【题型】选择题　【知识点】立体几何　【难度】easy
在三棱锥 \(P - ABC\) 中，\(AB \perp BC\)，\(O\) 为 \(\triangle ABC\) 的外心，\(PO \perp\) 平面 \(ABC\)，若 \(AB = BC = PO = 4\)，则三棱锥 \(P - ABC\) 的外接球的表面积为（ ）

\noindent A. \(12\pi\) \quad B. \(\frac{52}{3}\pi\) \quad C. \(24\pi\) \quad D. \(36\pi\)
【解答】
\noindent 【答案】D

\noindent 【解析】由 \(O\) 为 \(\triangle ABC\) 的外心，\(AB \perp BC\)，得 \(O\) 是 \(AC\) 的中点，又 \(AB = BC = PO = 4\)，
则 \(OA = \frac{1}{2}AC = 2\sqrt{2}\)，由 \(PO \perp\) 平面 \(ABC\)，得三棱锥 \(P - ABC\) 的外接球球心 \(M\) 在射线 \(PO\) 上，
设该球半径为 \(R\)，则 \(MO = |4 - R|\)，由 \(MA^2 = MO^2 + AO^2\)，得 \(R^2 = (R - 4)^2 + (2\sqrt{2})^2\)，
解得 \(R = 3\)，所以三棱锥 \(P - ABC\) 的外接球的表面积为 \(4\pi R^2 = 36\pi\)。

\noindent 故选：D
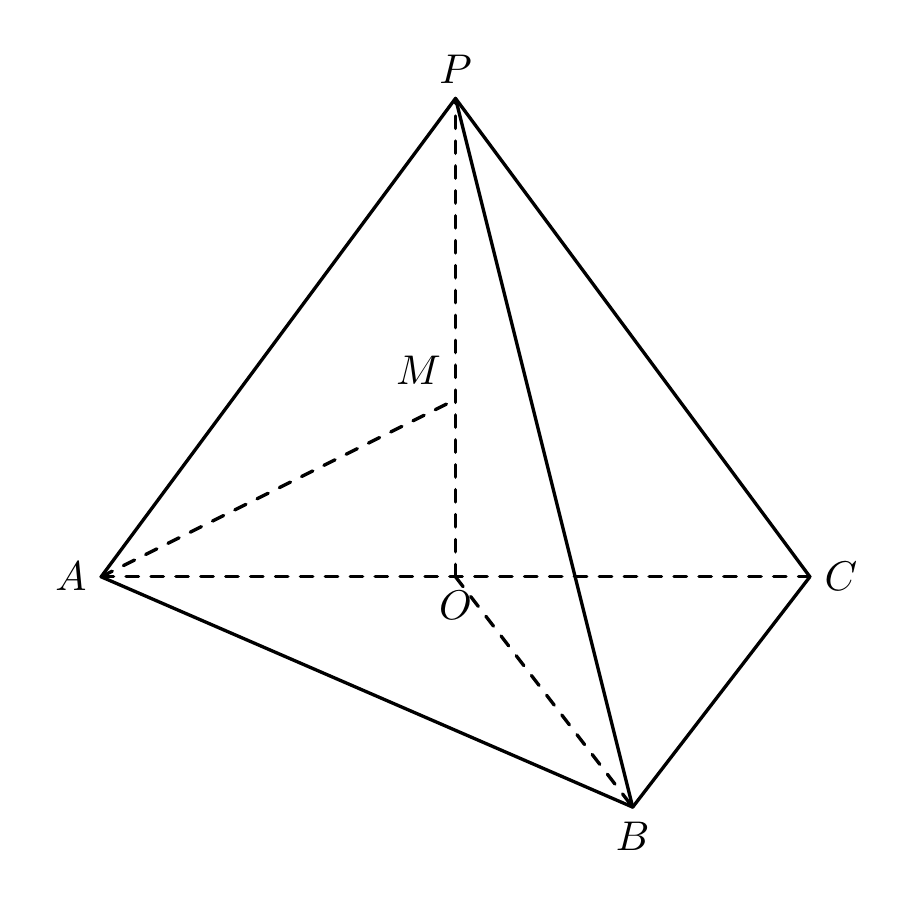